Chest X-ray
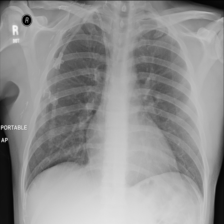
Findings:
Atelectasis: negative
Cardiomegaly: negative
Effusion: negative
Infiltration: negative
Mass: negative
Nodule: negative
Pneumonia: negative
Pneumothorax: negative
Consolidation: negative
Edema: negative
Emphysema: negative
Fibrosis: negative
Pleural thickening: negative
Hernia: negative